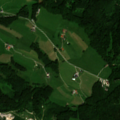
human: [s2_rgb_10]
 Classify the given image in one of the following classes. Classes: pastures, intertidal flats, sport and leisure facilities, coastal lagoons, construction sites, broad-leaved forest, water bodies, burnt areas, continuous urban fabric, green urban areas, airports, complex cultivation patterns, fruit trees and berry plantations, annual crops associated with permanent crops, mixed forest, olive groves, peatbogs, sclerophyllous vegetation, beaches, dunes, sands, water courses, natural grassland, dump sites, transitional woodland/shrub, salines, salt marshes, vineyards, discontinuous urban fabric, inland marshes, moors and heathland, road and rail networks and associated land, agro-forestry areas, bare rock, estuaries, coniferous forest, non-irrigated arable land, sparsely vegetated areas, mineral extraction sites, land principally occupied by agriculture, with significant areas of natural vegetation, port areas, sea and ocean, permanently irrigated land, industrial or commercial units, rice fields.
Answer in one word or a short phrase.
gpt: pastures, mixed forest